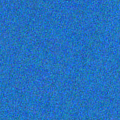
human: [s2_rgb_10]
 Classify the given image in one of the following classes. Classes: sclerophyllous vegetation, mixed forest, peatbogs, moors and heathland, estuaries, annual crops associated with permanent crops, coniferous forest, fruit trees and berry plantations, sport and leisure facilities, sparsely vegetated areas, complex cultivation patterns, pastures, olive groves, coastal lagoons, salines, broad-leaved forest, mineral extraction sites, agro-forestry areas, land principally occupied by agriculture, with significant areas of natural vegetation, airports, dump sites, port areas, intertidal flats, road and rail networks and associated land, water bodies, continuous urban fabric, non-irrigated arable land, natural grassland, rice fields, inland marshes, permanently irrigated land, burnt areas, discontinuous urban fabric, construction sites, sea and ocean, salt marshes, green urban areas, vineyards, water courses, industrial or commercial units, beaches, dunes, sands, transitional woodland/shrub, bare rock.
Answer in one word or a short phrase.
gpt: sea and ocean